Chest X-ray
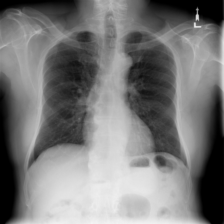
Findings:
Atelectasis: negative
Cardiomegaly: negative
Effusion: negative
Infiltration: negative
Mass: negative
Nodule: negative
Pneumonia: negative
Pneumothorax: negative
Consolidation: negative
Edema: negative
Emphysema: negative
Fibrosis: negative
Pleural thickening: negative
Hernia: negative